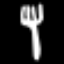
Label: fork